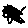
Label: moon